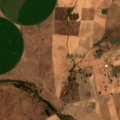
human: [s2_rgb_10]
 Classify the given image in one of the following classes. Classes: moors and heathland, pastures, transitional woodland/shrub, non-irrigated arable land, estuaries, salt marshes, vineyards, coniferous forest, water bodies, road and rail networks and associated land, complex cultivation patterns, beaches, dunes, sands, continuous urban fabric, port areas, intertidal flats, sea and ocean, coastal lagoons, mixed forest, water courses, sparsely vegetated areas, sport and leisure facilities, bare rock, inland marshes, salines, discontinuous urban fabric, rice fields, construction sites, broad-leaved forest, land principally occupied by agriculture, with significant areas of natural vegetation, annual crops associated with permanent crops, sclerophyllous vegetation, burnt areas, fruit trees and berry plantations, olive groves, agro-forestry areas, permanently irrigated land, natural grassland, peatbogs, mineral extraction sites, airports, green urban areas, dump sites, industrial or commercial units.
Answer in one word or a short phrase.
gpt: non-irrigated arable land, permanently irrigated land, complex cultivation patterns